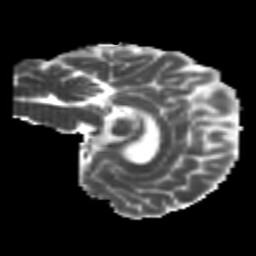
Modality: MD
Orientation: sagittal
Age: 26
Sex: female
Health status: healthy
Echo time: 0.074 s